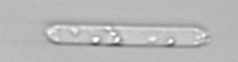
Label: Cerataulina_pelagica